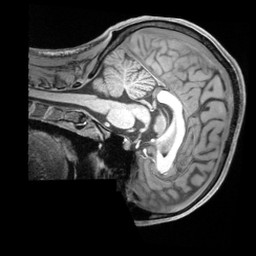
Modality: T1w
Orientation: sagittal
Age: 20
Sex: male
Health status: ill
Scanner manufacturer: siemens
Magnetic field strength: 3 T
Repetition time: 2.2 s
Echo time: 0.00218 s